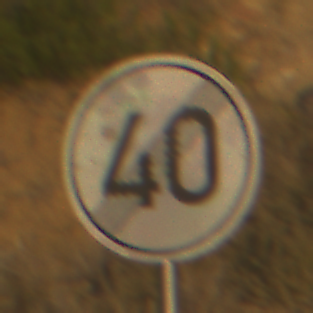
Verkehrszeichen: EndeGeschwindigkeit40
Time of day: SunriseSunset
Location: Outdoor (Nature)
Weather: PartlyCloudy
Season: NotSpecified
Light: Natural